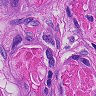
Metastatic tissue present: yes